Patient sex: F
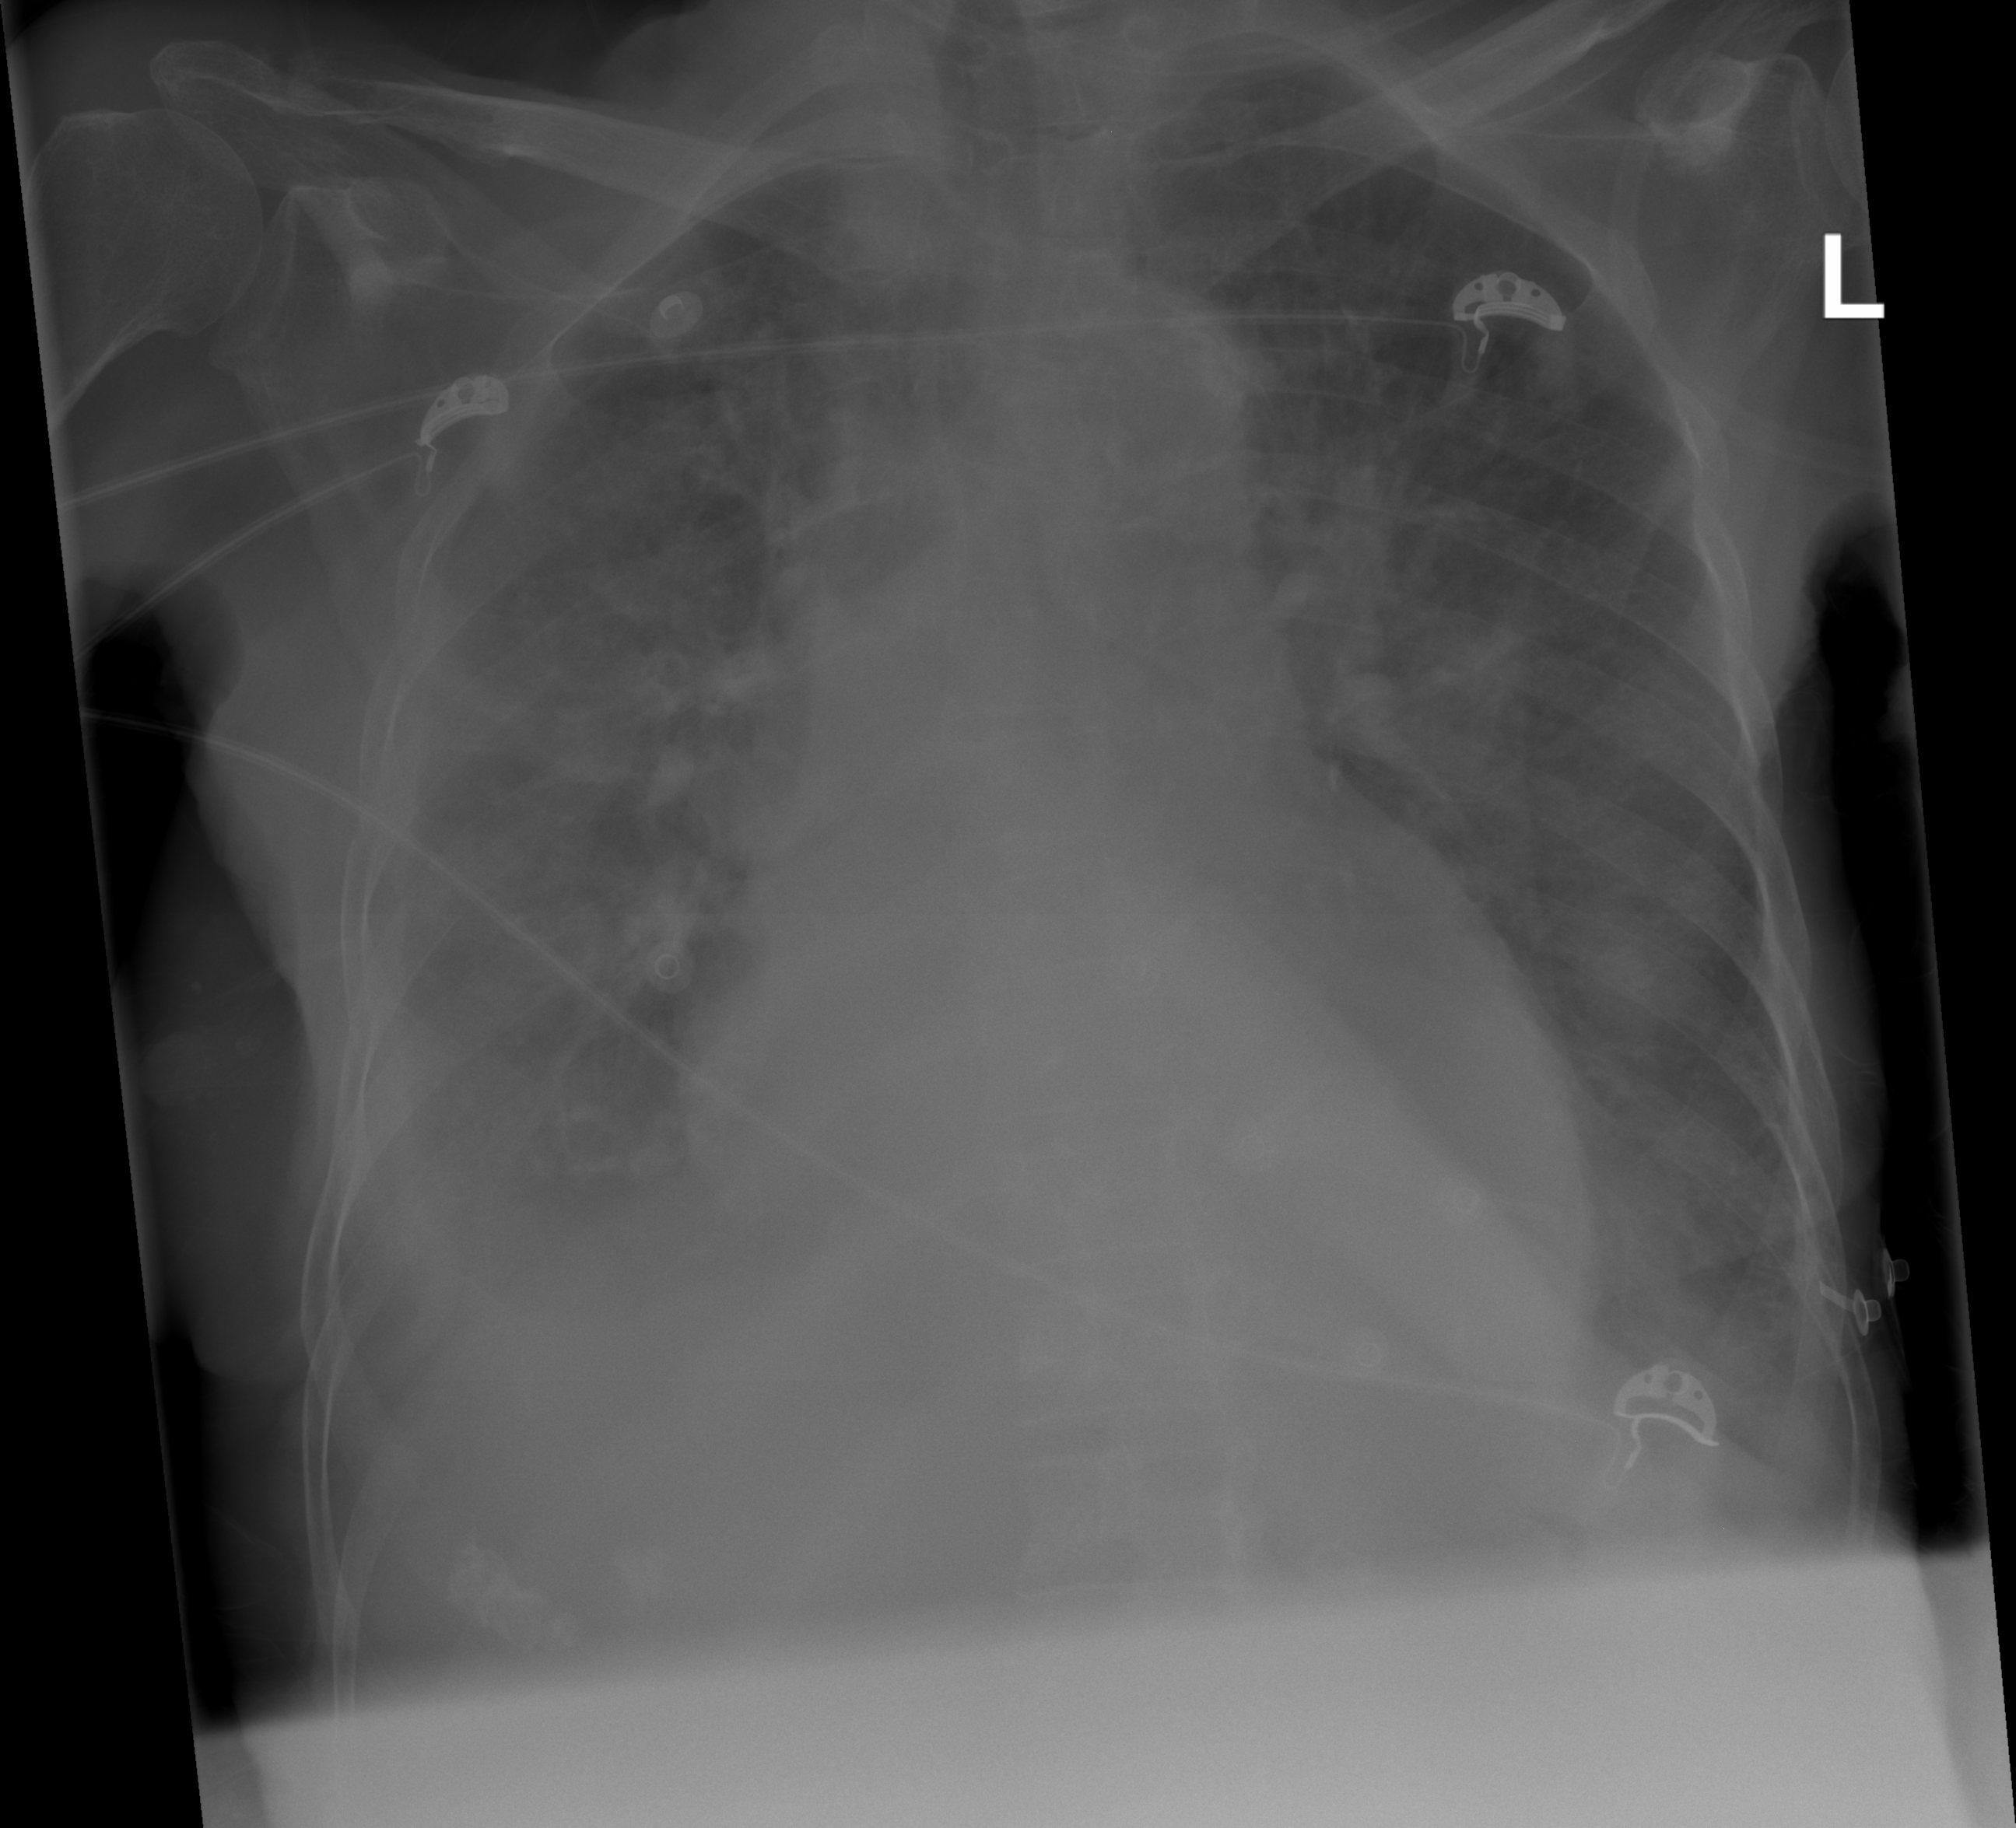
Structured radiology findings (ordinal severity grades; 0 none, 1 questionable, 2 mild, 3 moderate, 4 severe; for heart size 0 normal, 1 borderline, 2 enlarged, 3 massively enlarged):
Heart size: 2
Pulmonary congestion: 3
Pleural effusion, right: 3
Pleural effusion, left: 2
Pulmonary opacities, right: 1
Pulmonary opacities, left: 1
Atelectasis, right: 2
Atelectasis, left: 2